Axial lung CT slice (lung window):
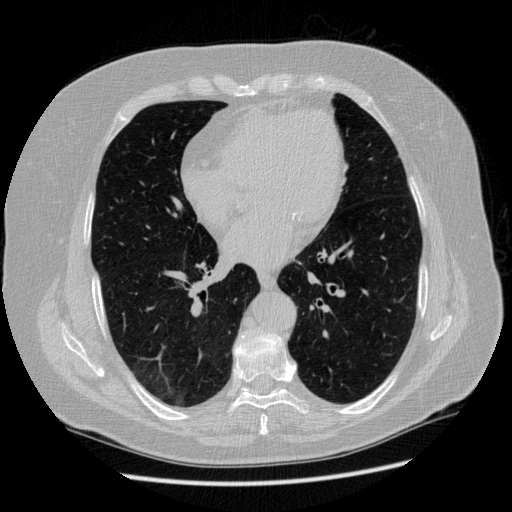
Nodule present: no